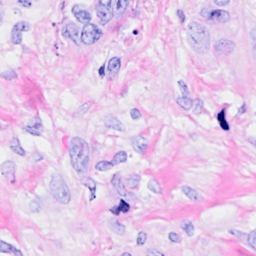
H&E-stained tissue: Breast